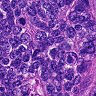
Metastatic tissue present: yes